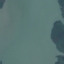
Land use / land cover class: SeaLake